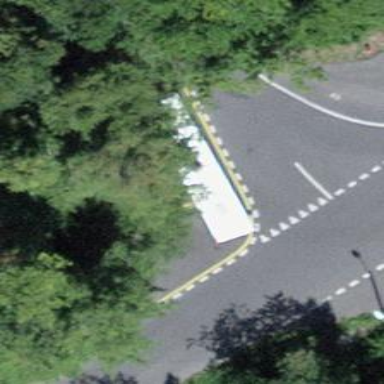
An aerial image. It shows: Bus stop with platform for public transport.